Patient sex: M
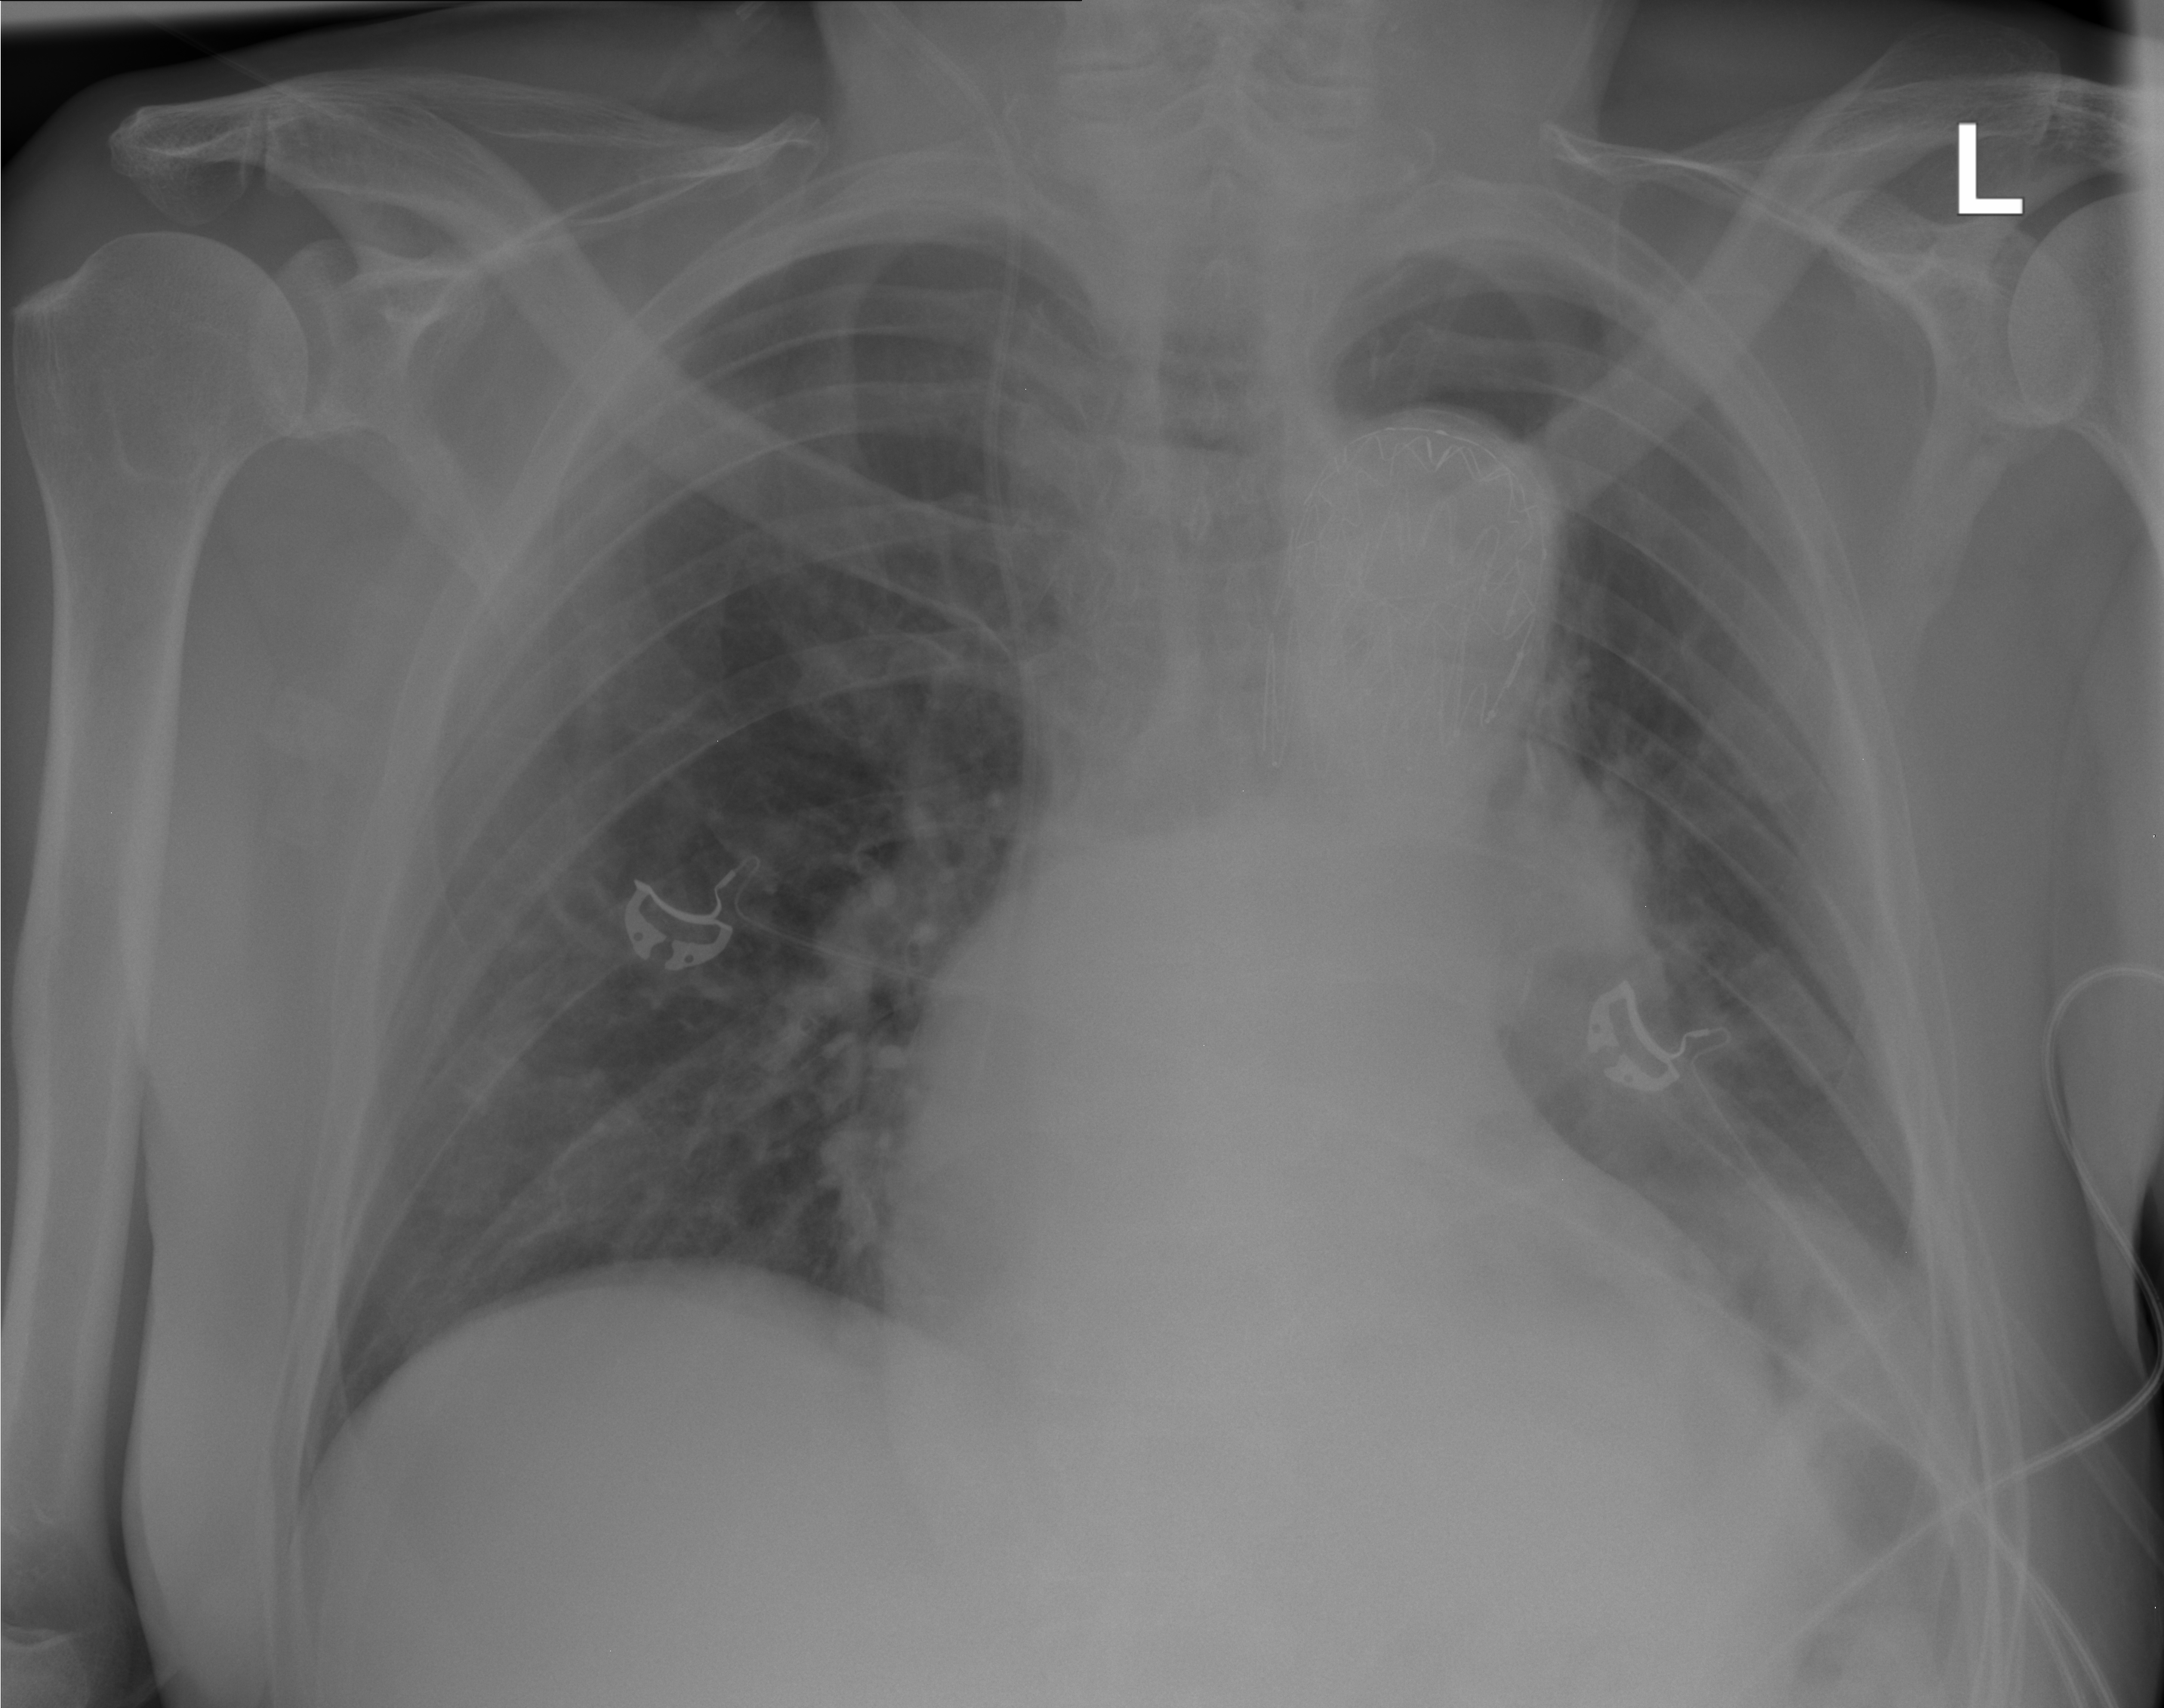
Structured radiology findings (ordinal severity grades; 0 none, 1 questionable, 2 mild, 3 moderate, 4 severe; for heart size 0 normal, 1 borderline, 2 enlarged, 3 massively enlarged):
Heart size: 2
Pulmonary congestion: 0
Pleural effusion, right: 0
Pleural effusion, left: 2
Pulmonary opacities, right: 0
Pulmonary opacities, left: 0
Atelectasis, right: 0
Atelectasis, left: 2